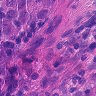
Metastatic tissue present: yes